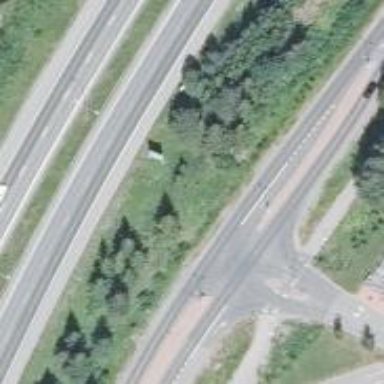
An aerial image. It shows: Secondary road with asphalt surface.